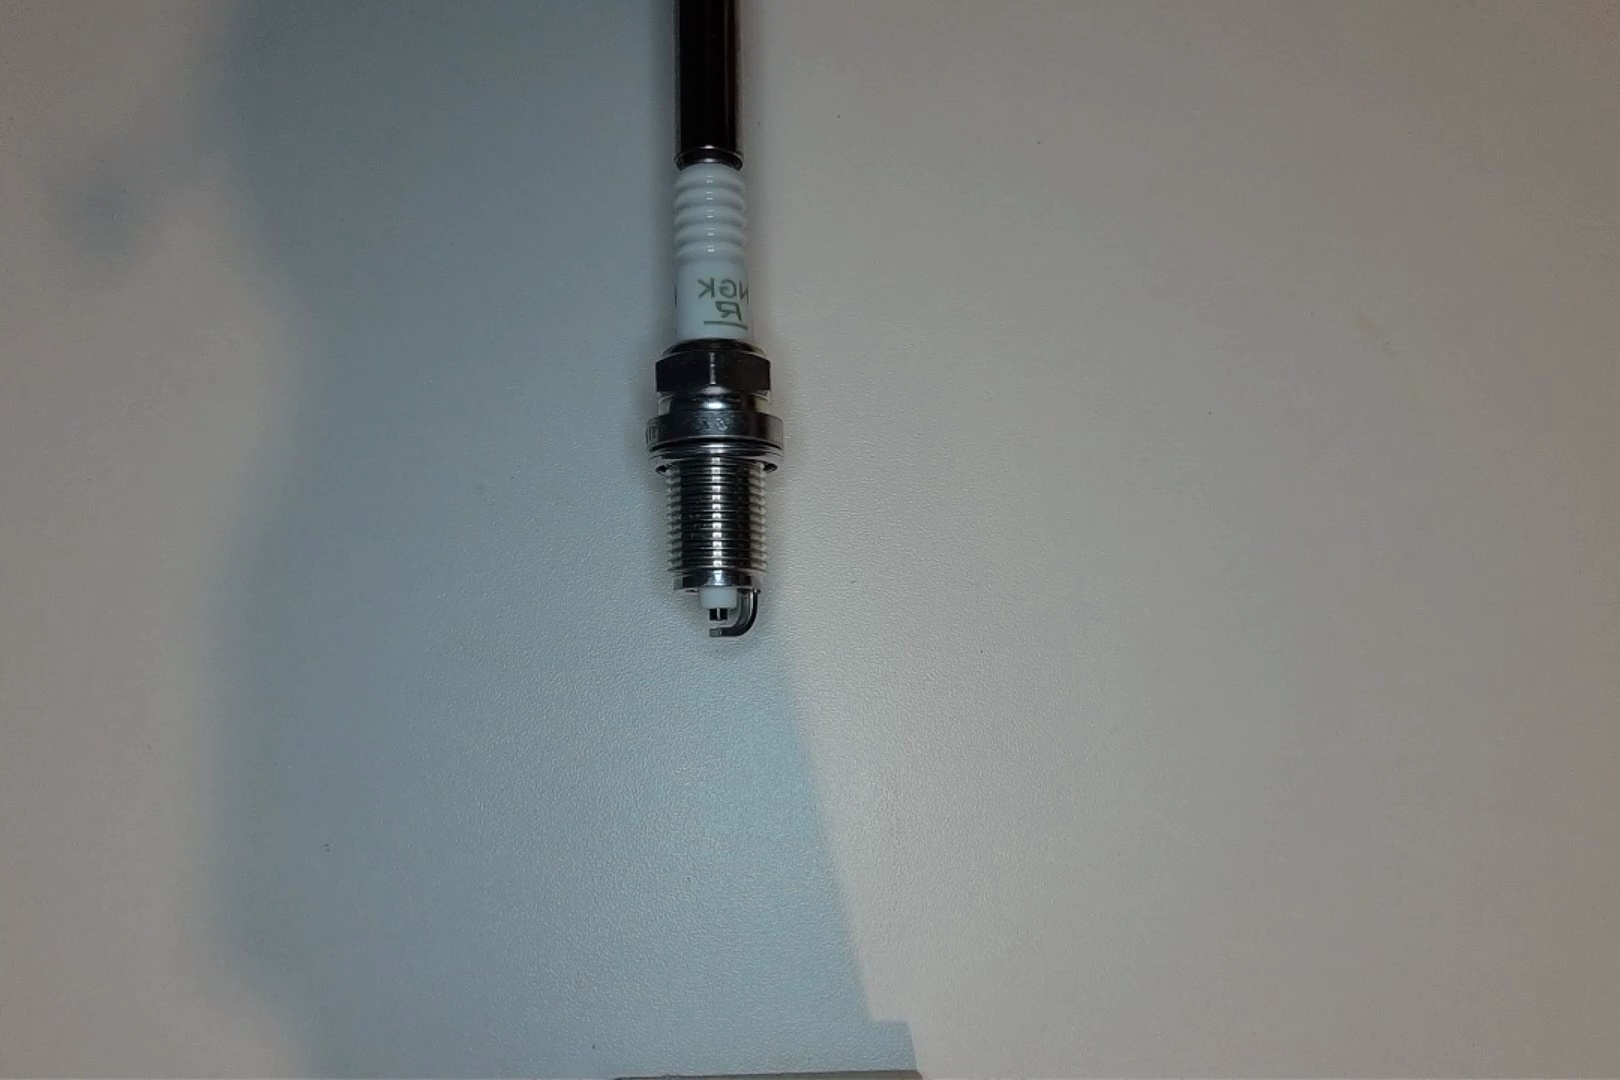
Label: normal